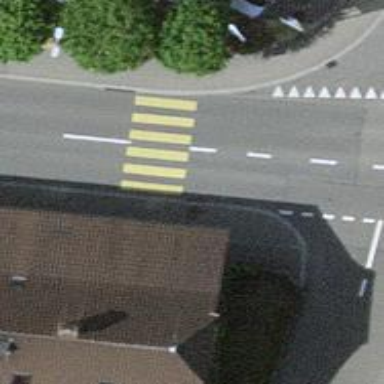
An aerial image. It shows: Marked road crossing with pedestrian island.